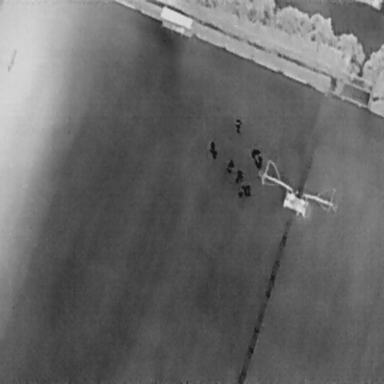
There are seven People in the infrared image.